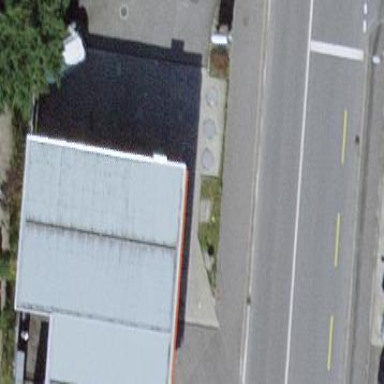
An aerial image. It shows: Fuel station.